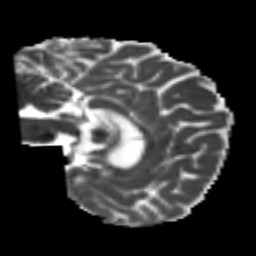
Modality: MD
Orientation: sagittal
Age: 21
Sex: female
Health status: healthy
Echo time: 0.074 s